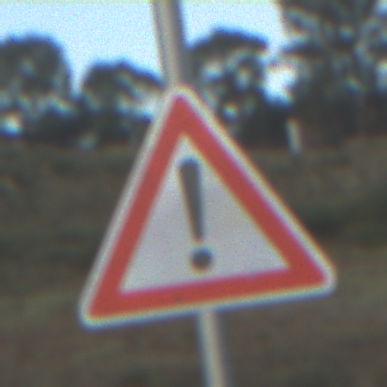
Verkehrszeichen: Gefahrenstelle
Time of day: SunriseSunset
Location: Outdoor (RoadRail)
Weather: PartlyCloudy
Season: NotSpecified
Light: Natural